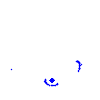
Particle: pion